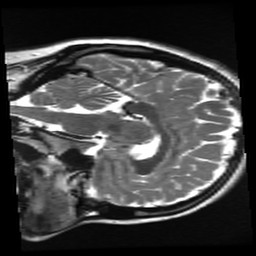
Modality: T2w
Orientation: sagittal
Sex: female
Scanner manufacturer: ge
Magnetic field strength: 3 T
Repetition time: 5 s
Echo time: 0.1015 s